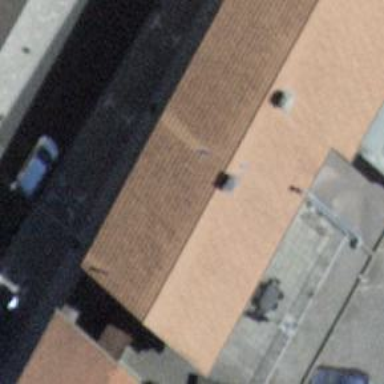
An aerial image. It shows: Restaurant.